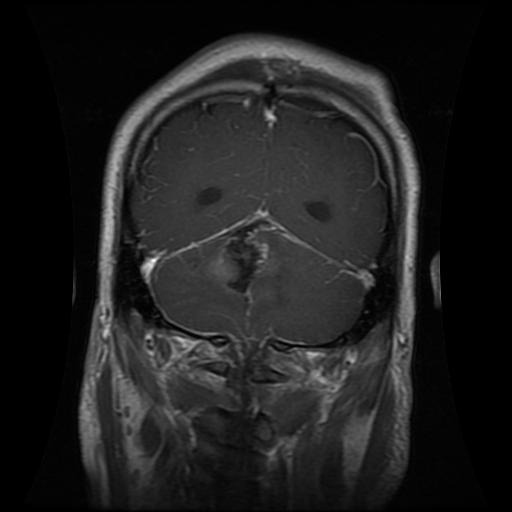
Label: glioma